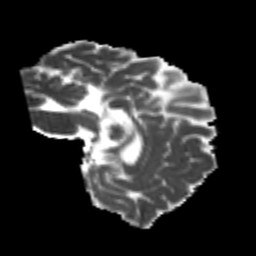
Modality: MD
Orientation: sagittal
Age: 21
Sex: male
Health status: healthy
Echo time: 0.074 s